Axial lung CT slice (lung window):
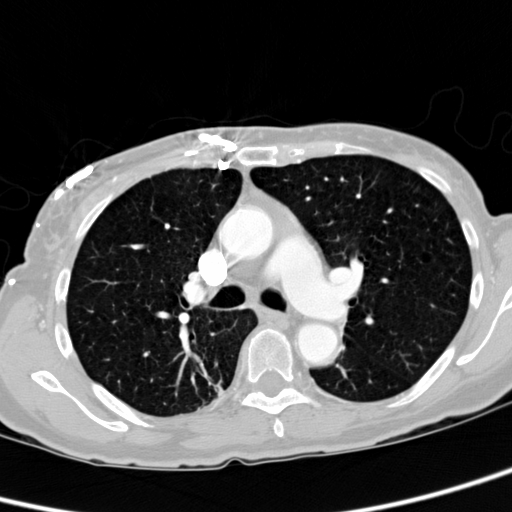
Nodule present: no